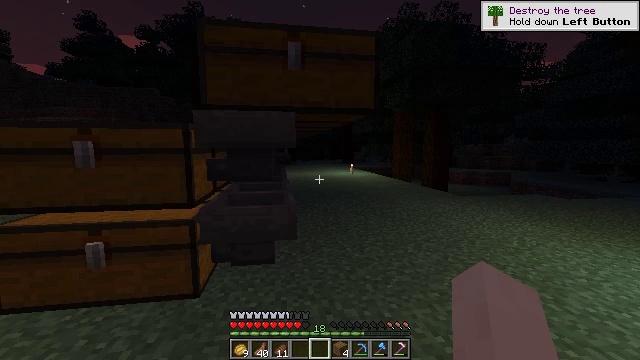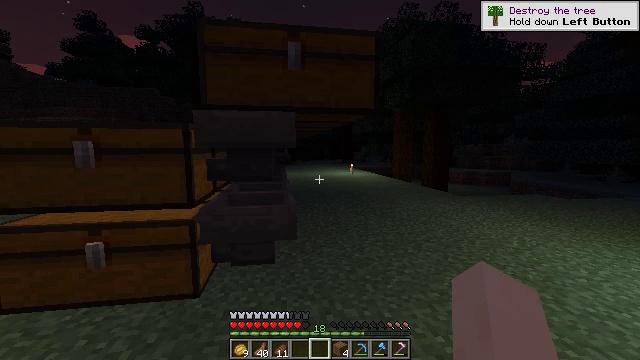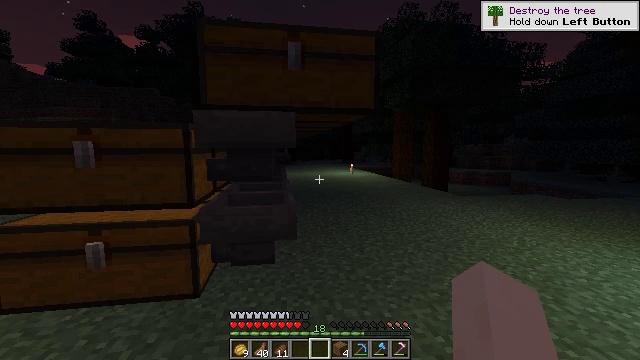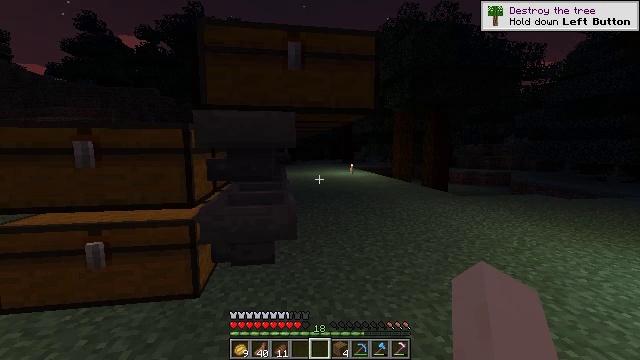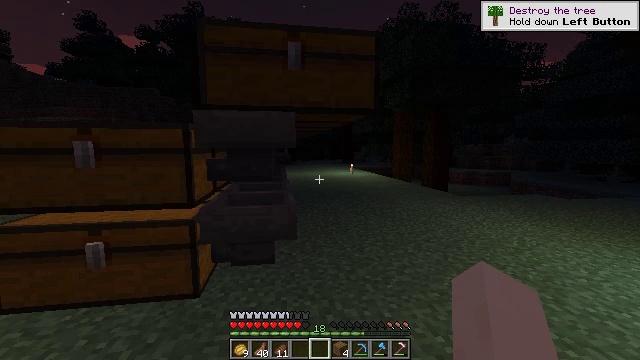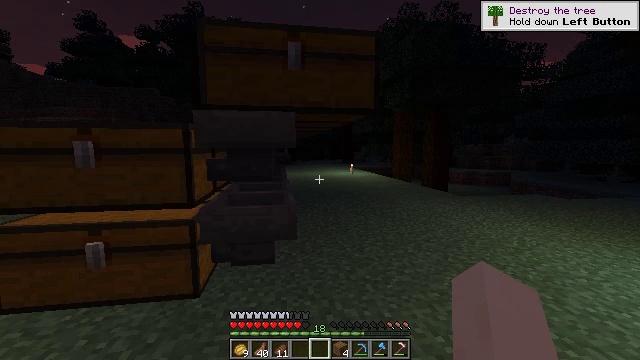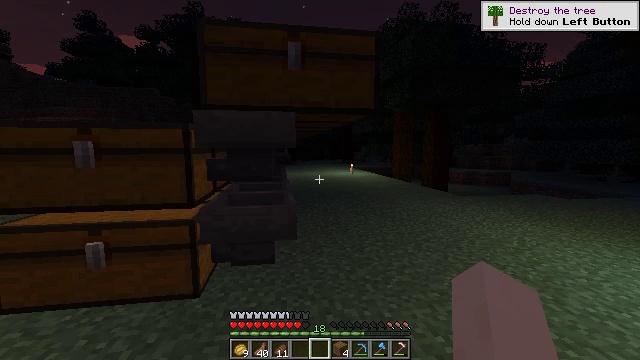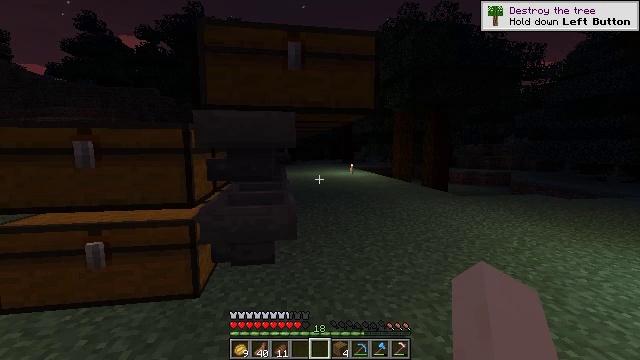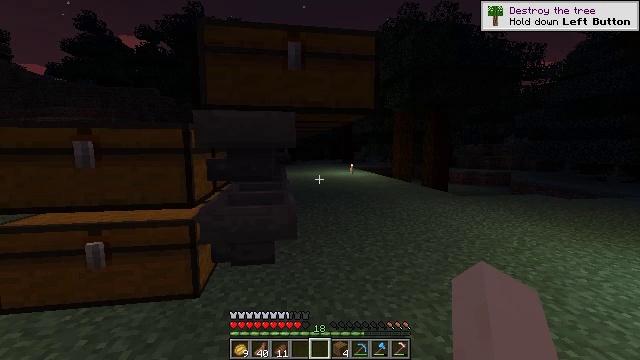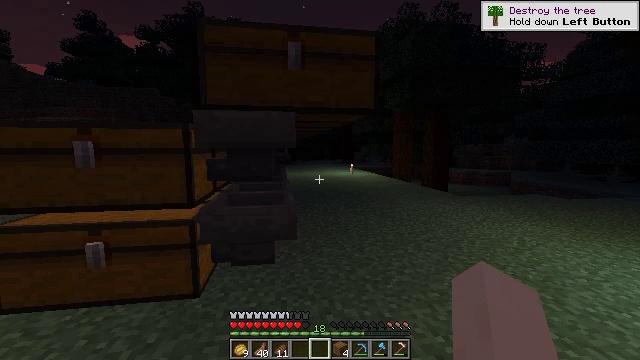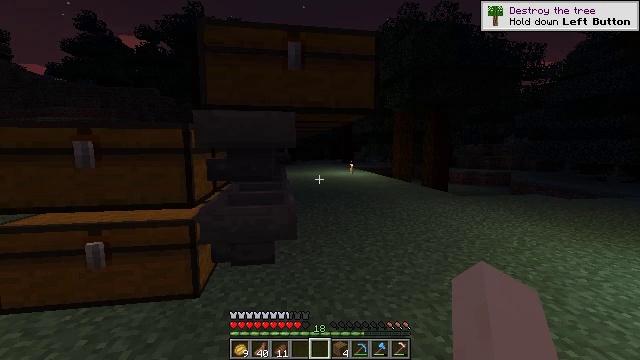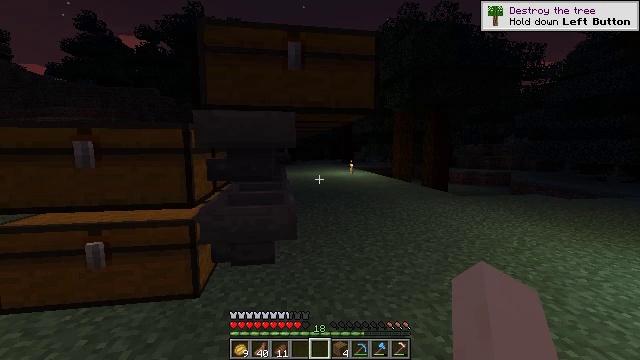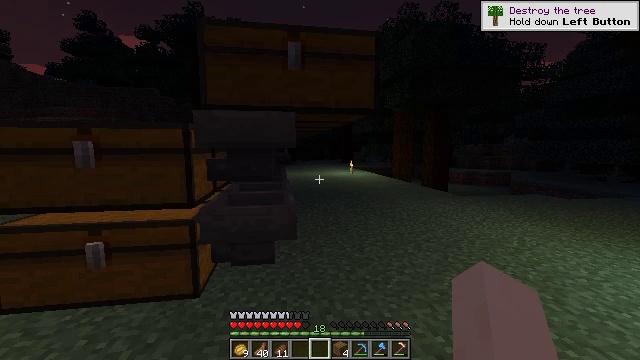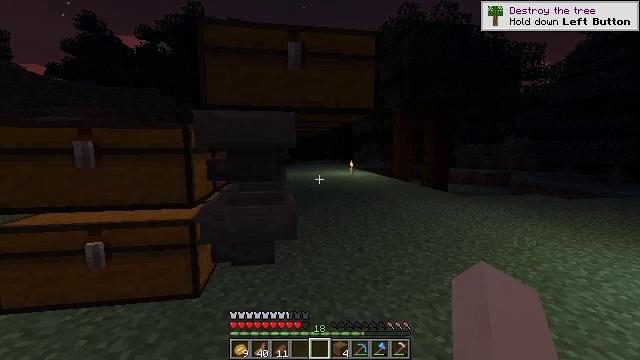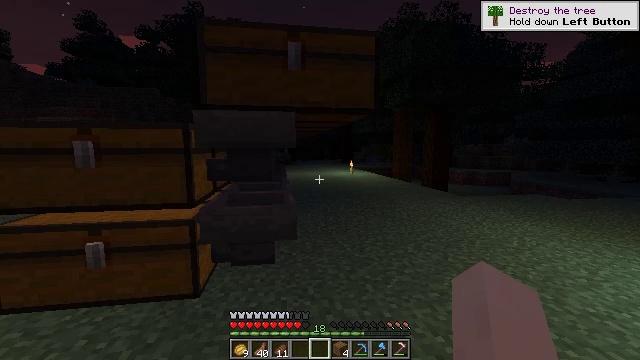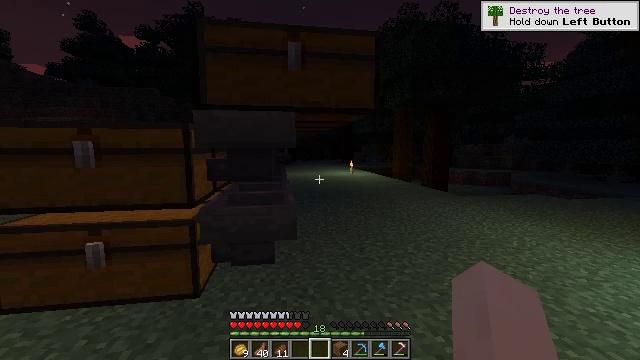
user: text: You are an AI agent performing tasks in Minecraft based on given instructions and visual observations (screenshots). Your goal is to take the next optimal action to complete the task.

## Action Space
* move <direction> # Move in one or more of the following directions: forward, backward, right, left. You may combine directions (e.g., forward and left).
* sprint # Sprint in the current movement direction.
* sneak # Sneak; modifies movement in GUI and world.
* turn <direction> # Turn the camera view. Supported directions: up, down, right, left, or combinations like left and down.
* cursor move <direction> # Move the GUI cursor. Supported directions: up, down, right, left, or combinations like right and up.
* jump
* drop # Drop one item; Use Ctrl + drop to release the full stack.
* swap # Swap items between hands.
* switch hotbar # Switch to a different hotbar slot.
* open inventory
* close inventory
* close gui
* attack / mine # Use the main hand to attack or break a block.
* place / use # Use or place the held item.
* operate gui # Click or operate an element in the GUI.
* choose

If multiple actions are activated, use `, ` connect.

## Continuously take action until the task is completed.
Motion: motion action
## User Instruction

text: mine block trapped chest
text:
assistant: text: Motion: no_op
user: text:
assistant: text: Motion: no_op
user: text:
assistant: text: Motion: no_op
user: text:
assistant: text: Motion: no_op
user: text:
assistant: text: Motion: no_op
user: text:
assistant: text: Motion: no_op
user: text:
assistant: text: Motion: no_op
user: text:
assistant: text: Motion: no_op
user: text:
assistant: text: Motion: no_op
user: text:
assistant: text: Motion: no_op
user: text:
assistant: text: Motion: no_op
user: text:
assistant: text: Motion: no_op
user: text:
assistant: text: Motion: no_op
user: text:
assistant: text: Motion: no_op
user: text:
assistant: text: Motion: no_op
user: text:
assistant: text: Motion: no_op
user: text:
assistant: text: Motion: no_op
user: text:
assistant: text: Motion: no_op
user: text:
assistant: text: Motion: no_op
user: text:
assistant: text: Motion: no_op
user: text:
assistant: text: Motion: no_op
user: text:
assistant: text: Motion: no_op
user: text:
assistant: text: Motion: no_op
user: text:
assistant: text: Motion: no_op
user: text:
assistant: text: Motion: no_op
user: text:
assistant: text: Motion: no_op
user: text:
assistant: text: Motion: no_op
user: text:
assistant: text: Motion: no_op
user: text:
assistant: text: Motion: no_op
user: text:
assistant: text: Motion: no_op